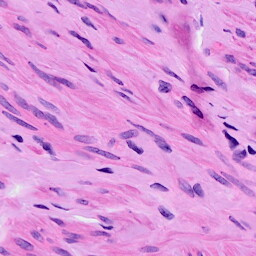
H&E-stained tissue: Ovarian